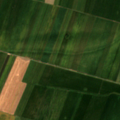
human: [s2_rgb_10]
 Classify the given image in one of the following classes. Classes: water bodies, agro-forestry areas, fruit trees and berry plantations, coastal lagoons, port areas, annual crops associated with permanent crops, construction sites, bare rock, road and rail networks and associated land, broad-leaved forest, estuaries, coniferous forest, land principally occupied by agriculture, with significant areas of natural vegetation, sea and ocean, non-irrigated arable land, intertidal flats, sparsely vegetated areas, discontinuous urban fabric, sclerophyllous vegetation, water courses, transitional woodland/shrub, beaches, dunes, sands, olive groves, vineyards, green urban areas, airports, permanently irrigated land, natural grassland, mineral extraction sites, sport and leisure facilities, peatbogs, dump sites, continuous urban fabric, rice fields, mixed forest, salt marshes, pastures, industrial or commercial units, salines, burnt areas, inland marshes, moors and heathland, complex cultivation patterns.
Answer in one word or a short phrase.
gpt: non-irrigated arable land